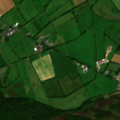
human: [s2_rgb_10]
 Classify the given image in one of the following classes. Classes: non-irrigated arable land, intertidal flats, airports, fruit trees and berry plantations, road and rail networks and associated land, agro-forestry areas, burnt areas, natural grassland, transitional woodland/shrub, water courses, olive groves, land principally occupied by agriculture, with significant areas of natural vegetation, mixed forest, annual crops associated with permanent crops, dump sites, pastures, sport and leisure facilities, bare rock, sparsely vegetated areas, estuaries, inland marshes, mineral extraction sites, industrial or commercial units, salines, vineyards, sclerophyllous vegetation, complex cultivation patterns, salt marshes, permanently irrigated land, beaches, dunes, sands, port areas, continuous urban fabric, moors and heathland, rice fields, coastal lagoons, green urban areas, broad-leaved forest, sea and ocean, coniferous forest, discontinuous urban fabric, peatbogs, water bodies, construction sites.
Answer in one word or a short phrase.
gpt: non-irrigated arable land, pastures, transitional woodland/shrub, peatbogs